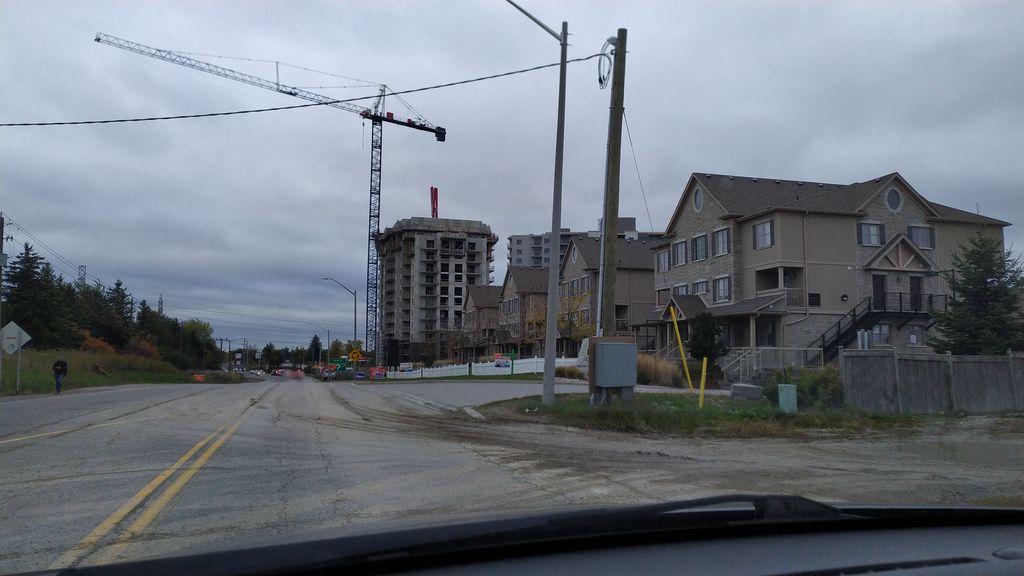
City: kitchener-waterloo